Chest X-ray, PA view. Patient: 65 years old, sex M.
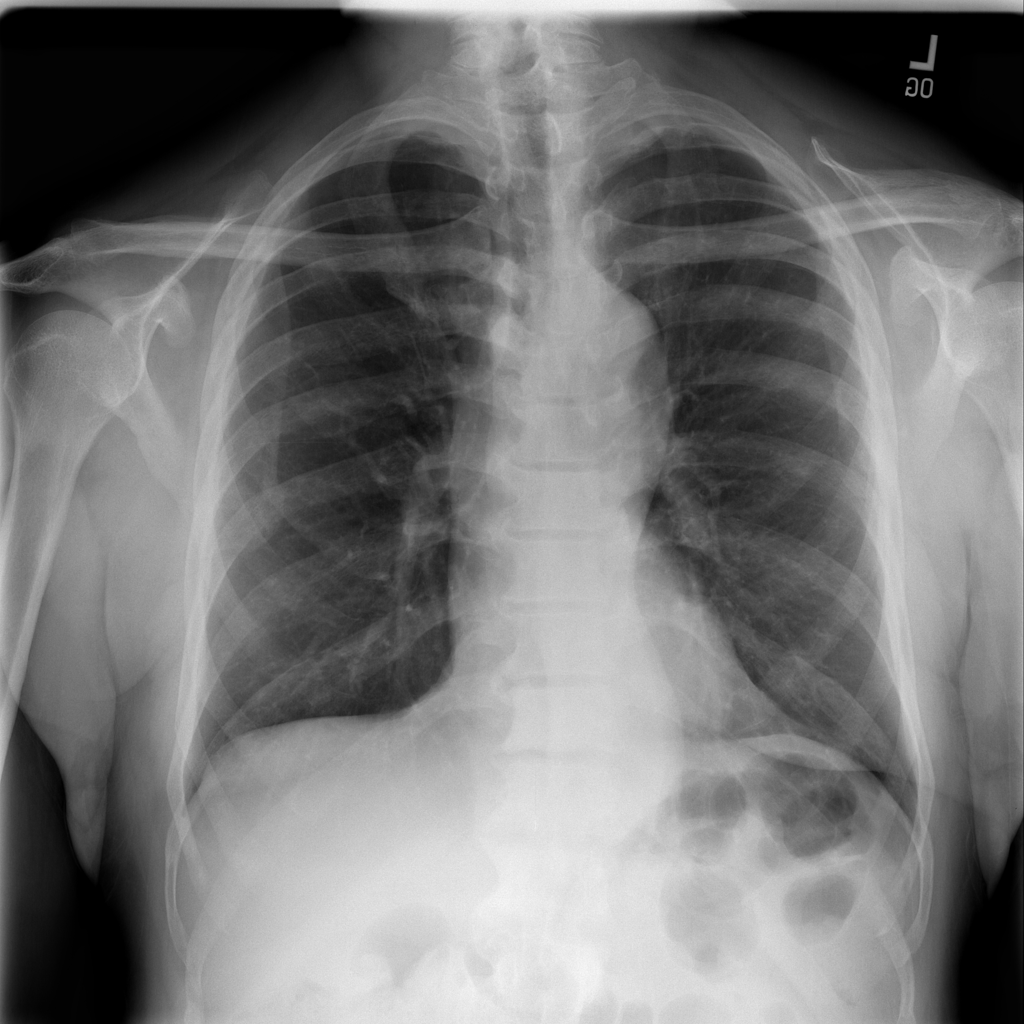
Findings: No Finding